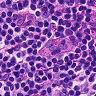
Metastatic tissue present: no